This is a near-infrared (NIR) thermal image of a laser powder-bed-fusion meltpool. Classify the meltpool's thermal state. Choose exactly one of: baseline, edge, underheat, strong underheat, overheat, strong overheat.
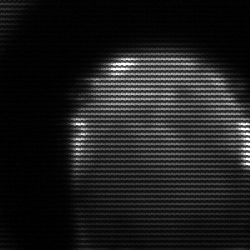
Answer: edge